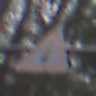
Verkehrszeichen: Lichtzeichenanlage
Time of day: Midday
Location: Outdoor (Nature)
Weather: Overcast
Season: Autumn
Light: Natural